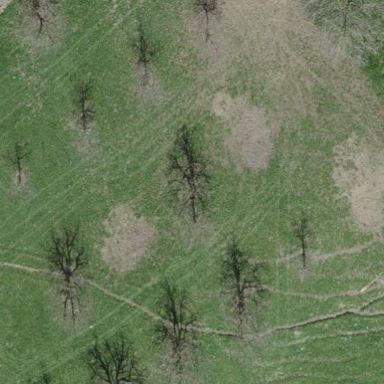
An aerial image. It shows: Orchard.